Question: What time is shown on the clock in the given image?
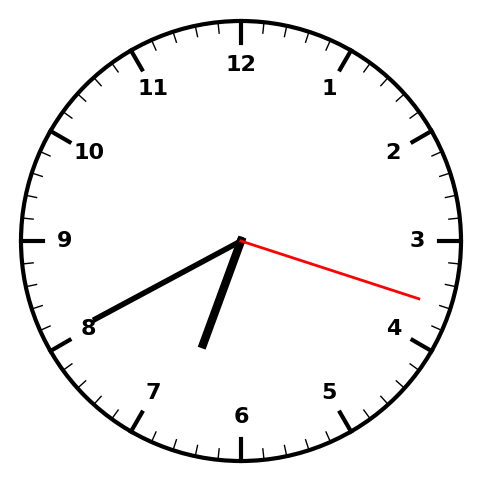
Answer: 06:40:18